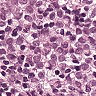
Metastatic tissue present: yes